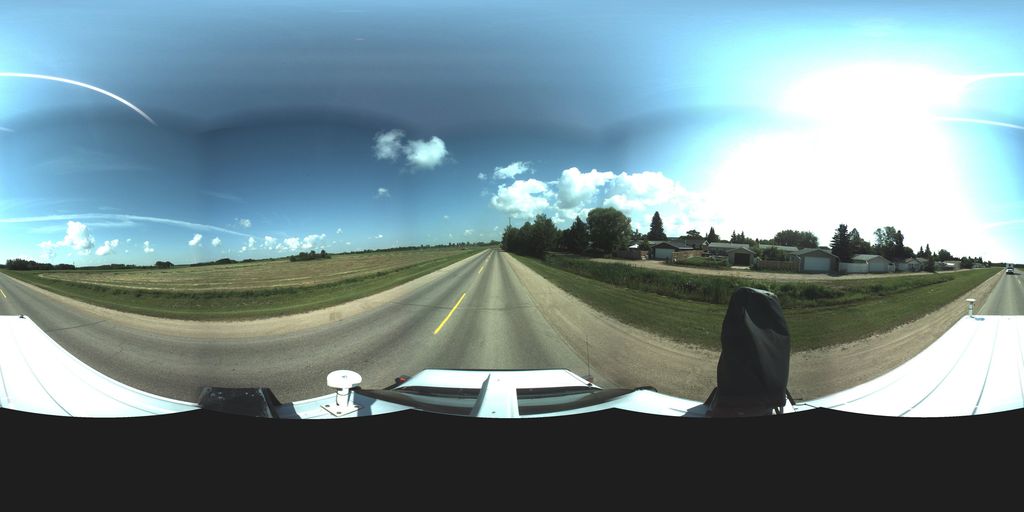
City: saskatoon